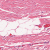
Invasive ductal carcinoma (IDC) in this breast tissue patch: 0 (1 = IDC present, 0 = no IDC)